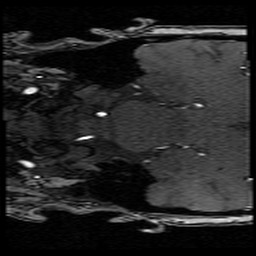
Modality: angio
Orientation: coronal
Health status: ill
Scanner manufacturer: siemens
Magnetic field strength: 3 T
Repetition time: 0.022 s
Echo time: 0.0036 s